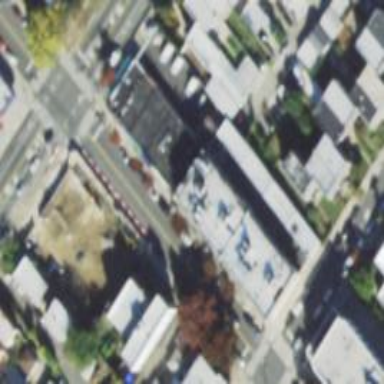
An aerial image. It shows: Veterinary facility.